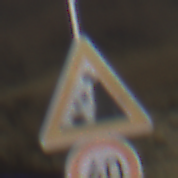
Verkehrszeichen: SteinschlagRechts
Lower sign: Geschwindigkeit40
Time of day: MorningAfternoon
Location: Outdoor (Nature)
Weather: PartlyCloudy
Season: NotSpecified
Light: Natural